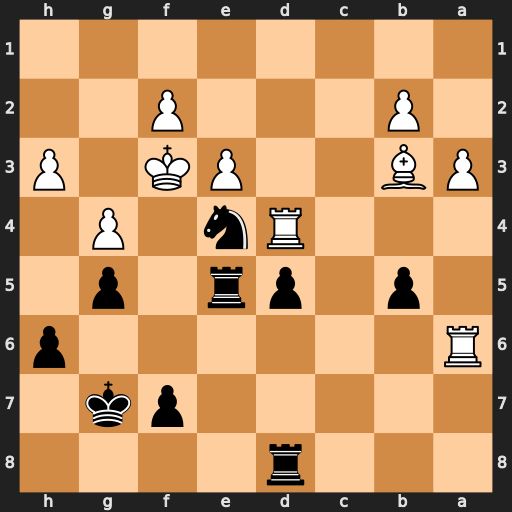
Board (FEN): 3r4/5pk1/R6p/1p1pr1p1/3Rn1P1/PB2PK1P/1P3P2/8
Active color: b
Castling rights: -
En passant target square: -
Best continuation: Nc5 Rc6 Nxb3